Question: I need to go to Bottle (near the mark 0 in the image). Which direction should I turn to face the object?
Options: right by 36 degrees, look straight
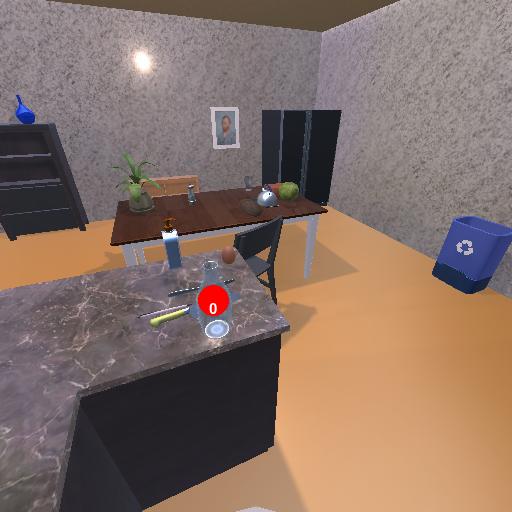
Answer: right by 36 degrees